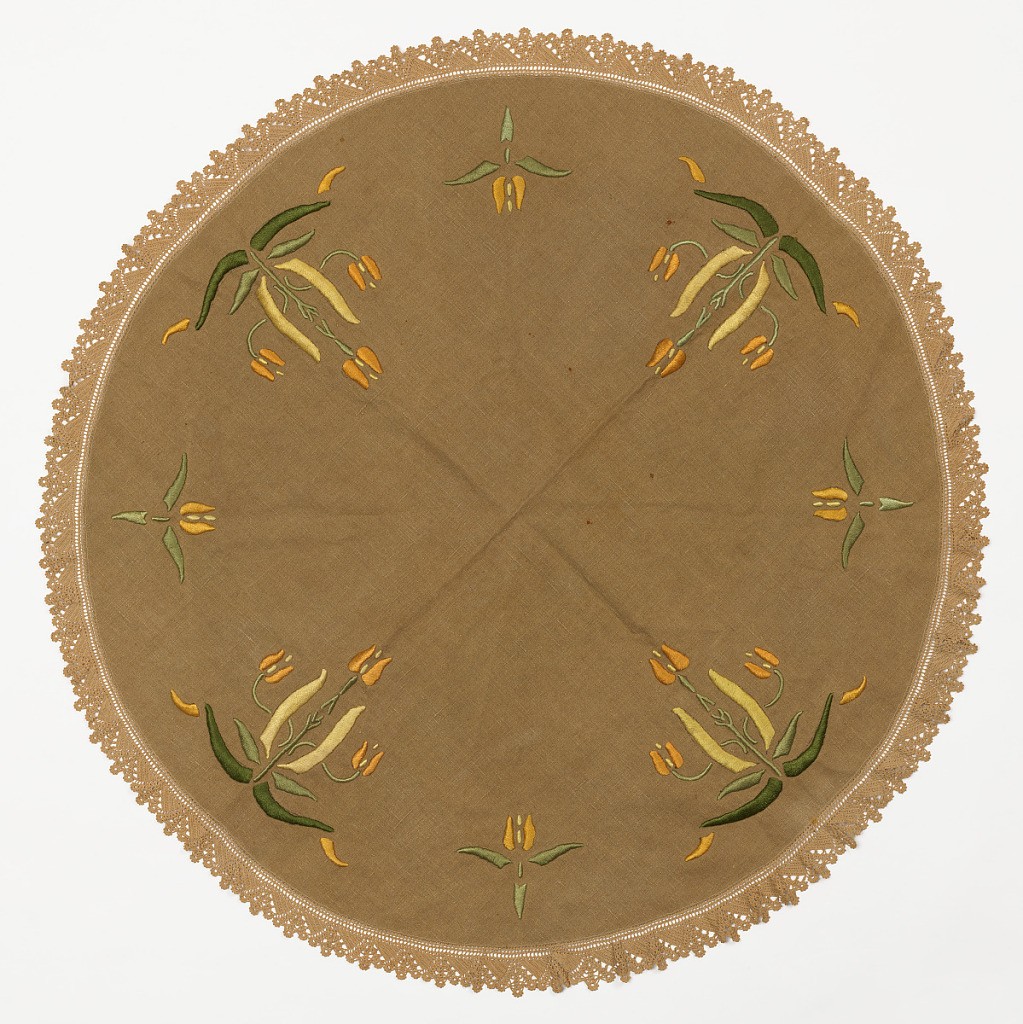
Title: Tablecloth
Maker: Unknown
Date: ca. 1907
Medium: linen ground, cotton border, silk embroidery Technique: embroidered on plain weave, crocheted border
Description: Round Art & Crafts-style brown tablecloth has an embroidered floral design in green, orange and pale yellow. Crocheted border in the same color as the tablecloth. Likely purchased as an embroidery kit.